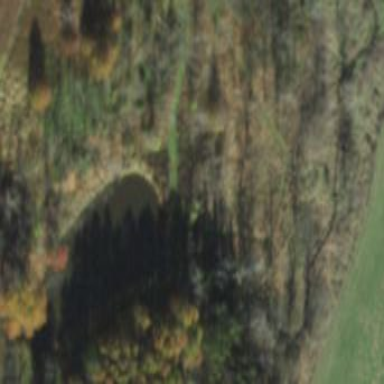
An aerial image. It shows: Serene pond surrounded by nature.